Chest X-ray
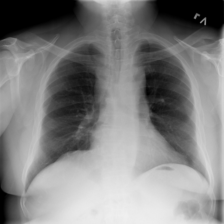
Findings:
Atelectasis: negative
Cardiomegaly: negative
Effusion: negative
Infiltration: negative
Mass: negative
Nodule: negative
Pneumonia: negative
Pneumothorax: negative
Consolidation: negative
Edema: negative
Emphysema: negative
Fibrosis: negative
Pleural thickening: negative
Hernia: negative